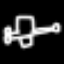
Label: airplane